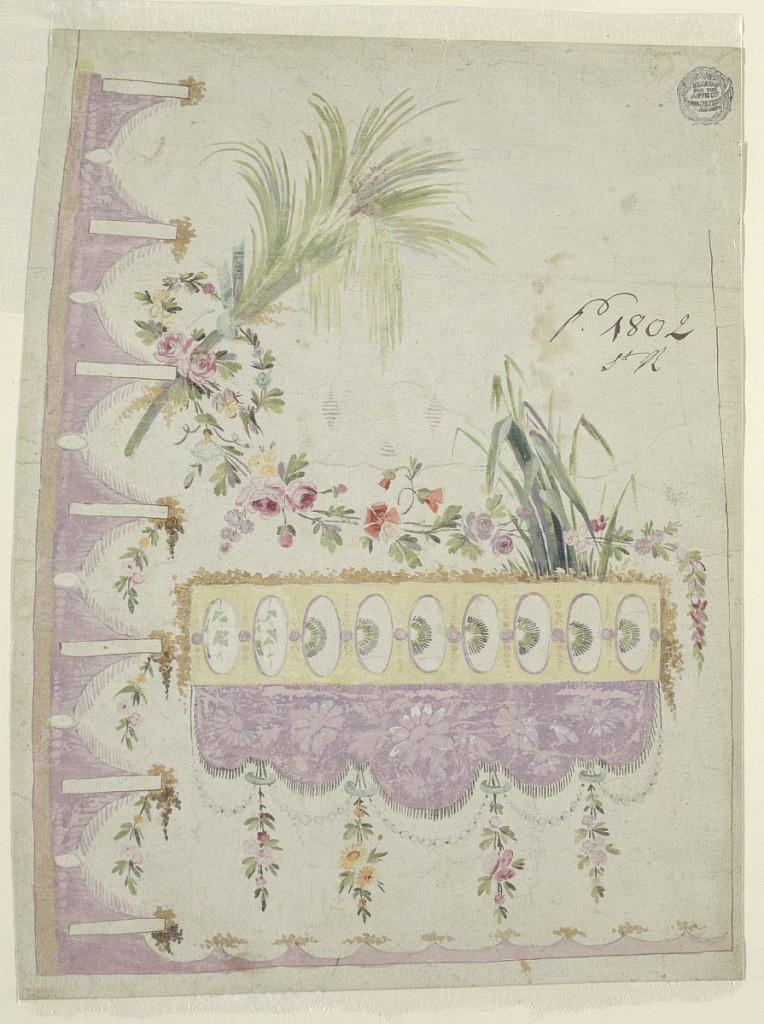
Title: Embroidery Design: Man's
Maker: Fabrique de Saint Ruf, Lyon, France
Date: ca. 1785
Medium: Gouache, over graphite on white laid paper
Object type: Drawing
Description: Vertical rectangle: rectangular bottom corner; seven oblong button holes, arched border along the edges; a plant grow from the right part of a pierced stone railing from which a fringed cloth and pearl chain festoons hang. Four flower garlands hang from the wedges of the festoons;